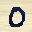
Label: 0